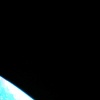
Label: space